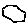
Label: hexagon